Question: After the output of keywords in URL, how do I check whether the keywords exist in the content of the page like the content below, if yes then return 1, else return 0. There is strfind at there, but I do not have idea why it cannot work
'''
str = 'http://en.wikipedia.org/wiki/hostname'
Paragraph = 'hostname From wikipedia, the free encyclopedia Jump to: navigation, search In computer networking, a hostname (archaically nodename .....'
SplitStrings = regexp(str,'[/.]','split')
for it = SplitStrings
c( it{1} ) = strfind(Paragraph, it{1} )
end
SplitStrings = {};
feature11=(cellfun(@(n) isempty(n), strfind(Paragraph, SplitStrings{1})))
'''

I can do with the below code 4 checking whether 'https' exist or not. But, how to modify the 'SplitString' into 'B6'?
'''
str = 'https://en.wikipedia.org/wiki/hostname'
A6 = regexp(str,'\w*://','match','once')
B6 = {'https'};
feature6=(cellfun(@(n) isempty(n), strfind(A6, B6{1})))
'''
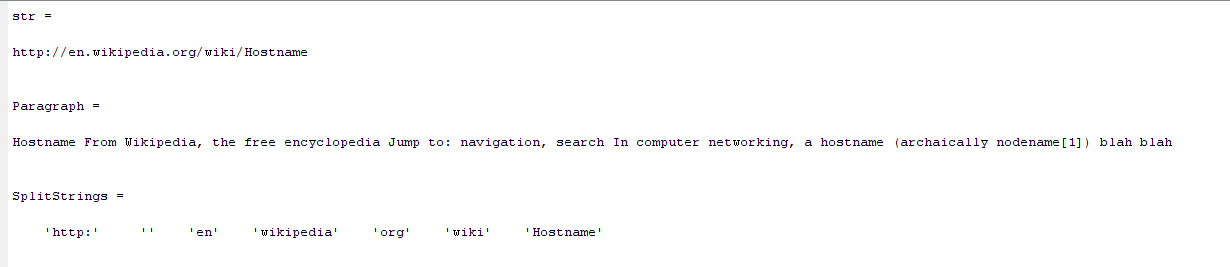
Answer: It is absolutely not clear to me what you want to do here...
I suspect it is this:
'''
str = 'http://en.wikipedia.org/wiki/hostname';
haystack = 'hostname From wikipedia, the free encyclopedia Jump to: navigation, search In computer networking, a hostname (archaically nodename .....';
needles = regexp(str,'[:/.]*','split') %// note the different search string
%// What I think you want to do
~cellfun('isempty', regexpi(haystack, needles, 'once'))
'''
Results:
'''
needles =
'http' 'en' 'wikipedia' 'org' 'wiki' 'hostname'
ans =
0 1 1 0 1 1
'''
but if this is not the case, please edit your question and include your desired outputs for some example inputs.
OK, so if I understand you corretly now, you want and not partial matches. You must tell this to 'regexp', in the following way:
'''
%// NOTE: these metacharacters indicate that match is to occur
%// at beginning AND end of word (so whole words only)
needles = strcat('\<', regexpi(str,'[:/.]*','split'), '\>')
%// Search for these words in the paragraph
~cellfun('isempty', regexpi(haystack, needles, 'once'))
'''